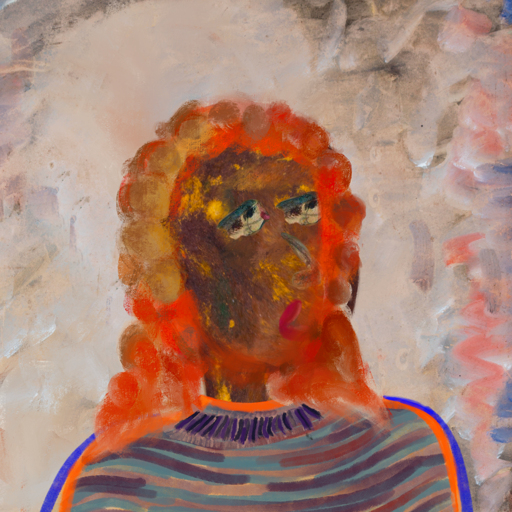
Background: Roy_Bahadur, Head And Neck Side: Comrade, Face Side: Pipe, Bust: Experience, Hair Side: Rupkatha, Head Accessory: Blank, Second Necklace: Blank, Necklace: HillGirl, Baby: Blank